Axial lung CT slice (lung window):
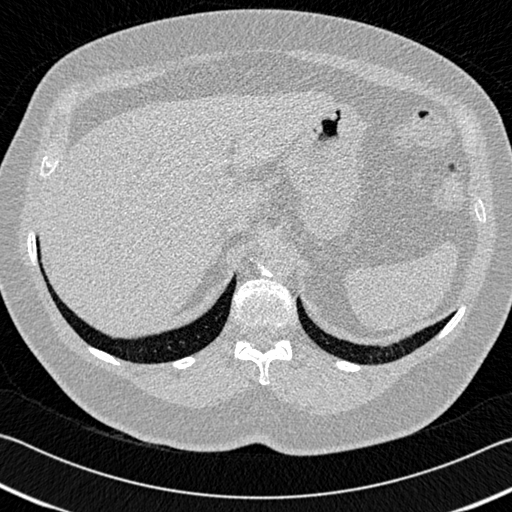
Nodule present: no